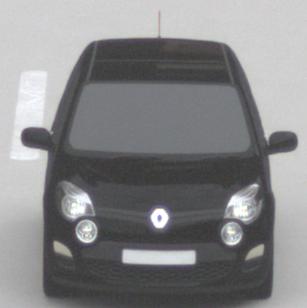
Make: Renault
Model: Twingo 1.2 LEV 16V 75
Detailed model: Twingo (II)
Model produced from: 2012/01
Model produced until: 2014/07
Doors: 3
Color: black
Road condition: dry road
Daytime: morning or afternoon
Contrast: low contrast